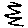
Label: zigzag